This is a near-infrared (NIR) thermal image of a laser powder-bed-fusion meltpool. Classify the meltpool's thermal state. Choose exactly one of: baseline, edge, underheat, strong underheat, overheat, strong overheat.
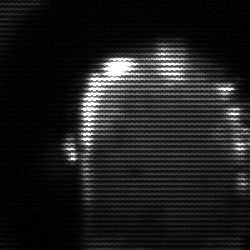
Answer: baseline